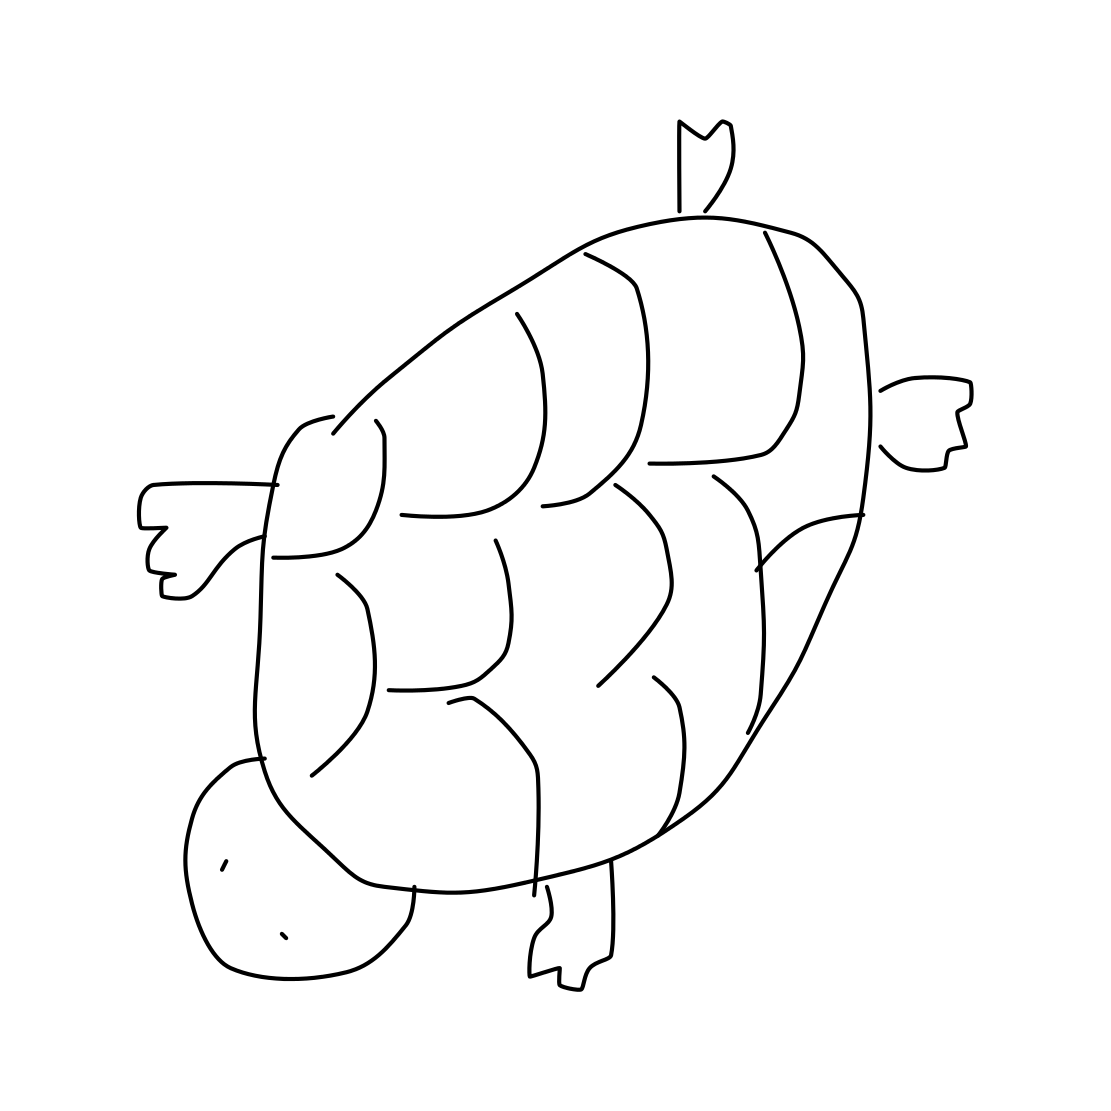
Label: sea turtle